Question: I wrote a perl script which uses some linux commands ('grep', 'ls' etc..). I can successfully run this from Cygwin or Linux. I want this task to be run periodically on a Windows Server which has Cygwin installed. I was planning to use Windows task scheduler. But I am not sure how to specify in a Windows bat file, that my perl script needs to be called in Cygwin mode?
EDIT: I tried the command by Glenn. When I tried running the perl script, it doesn't seem to respond. So I tried with a sample script: 'test.sh', which has the following two lines:
'''
ls -l
cd ..
'''
Here is the screen capture of what I am getting:

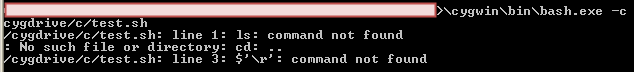
Answer: I'm not a great fan of cygwin and personally prefer natively compiled versions of the GNU tools, e.g. <URL>.
I also wonder why you would be using 'grep', 'ls' etc. from a Perl script. Most of that functionality can be handled natively by Perl and this usually results in much better portability and robustness.